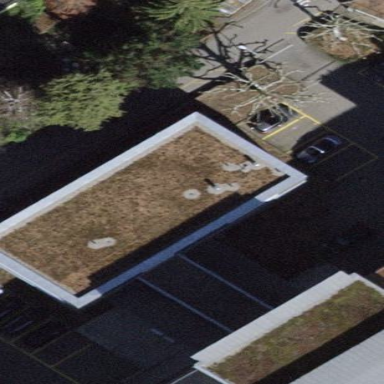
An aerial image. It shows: School building.